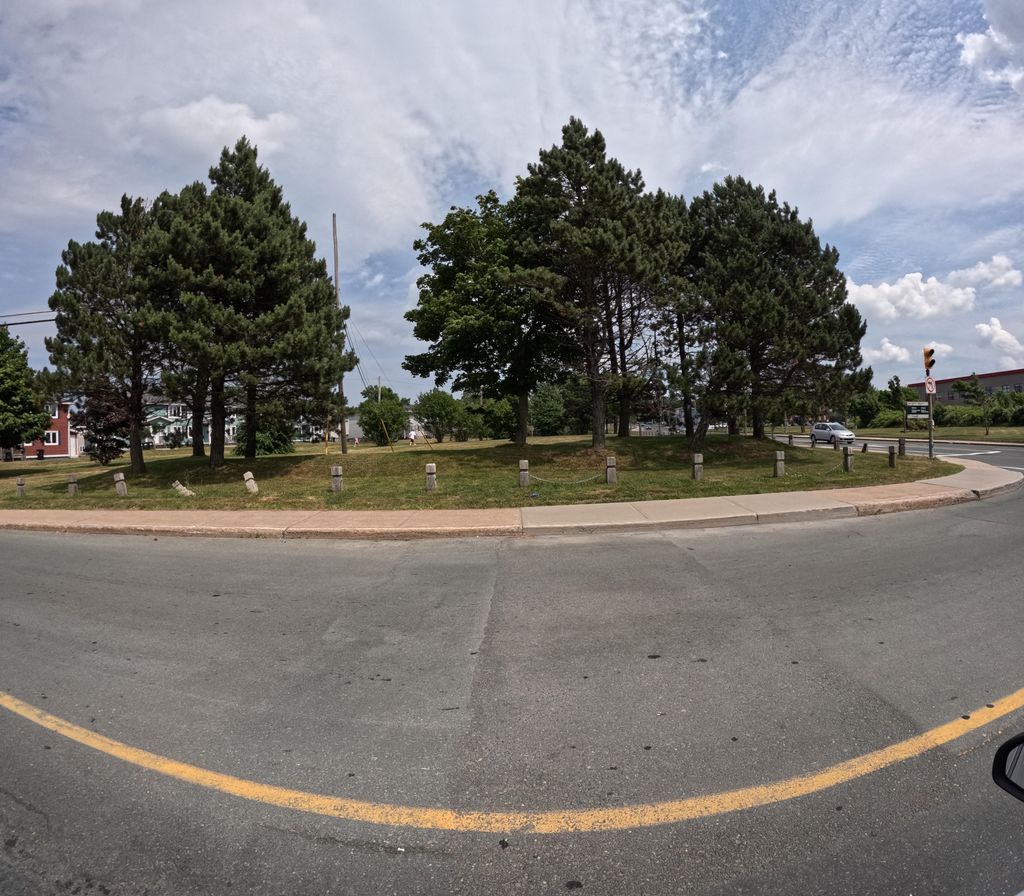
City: st_johns